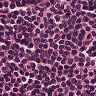
Metastatic tissue present: no